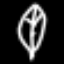
Label: leaf